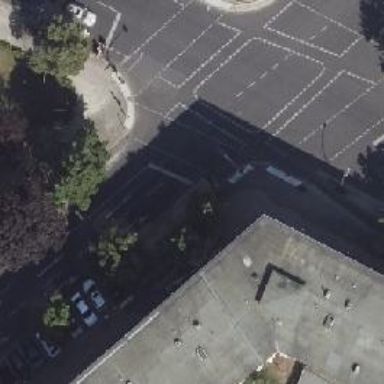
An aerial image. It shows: Footway crossing equipped with traffic signals.